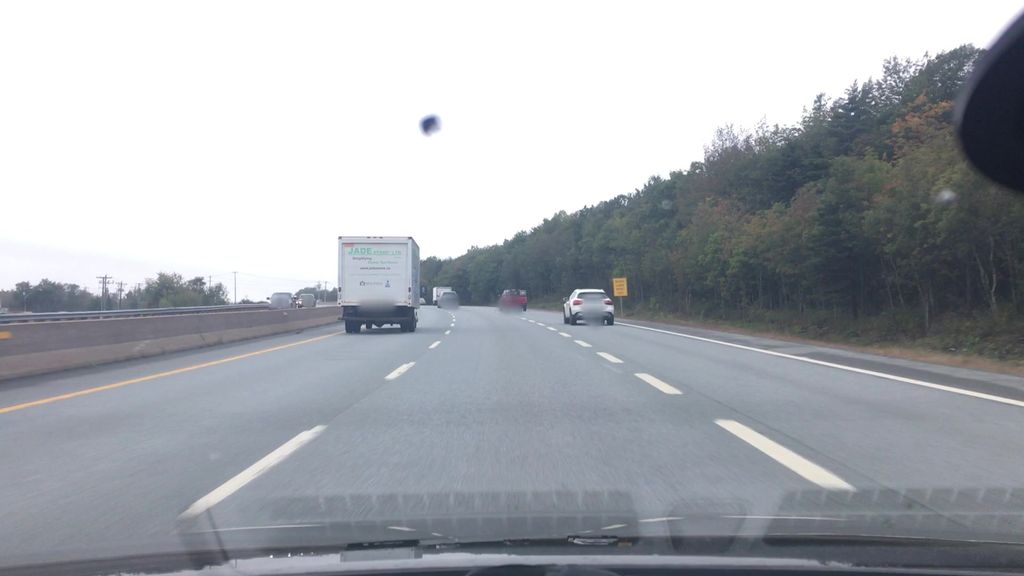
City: halifax